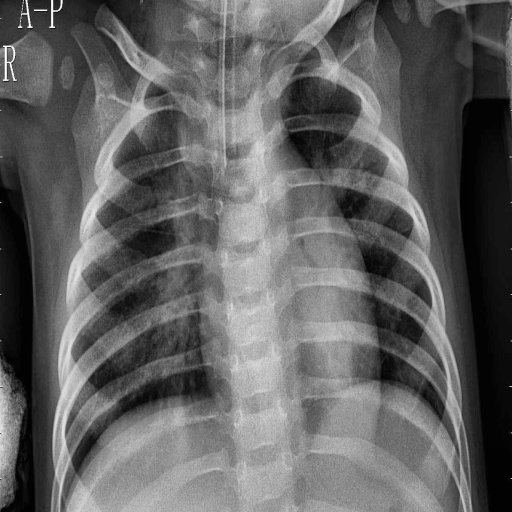
Finding: PNEUMONIA